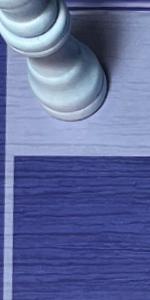
Label: Empty